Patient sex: M
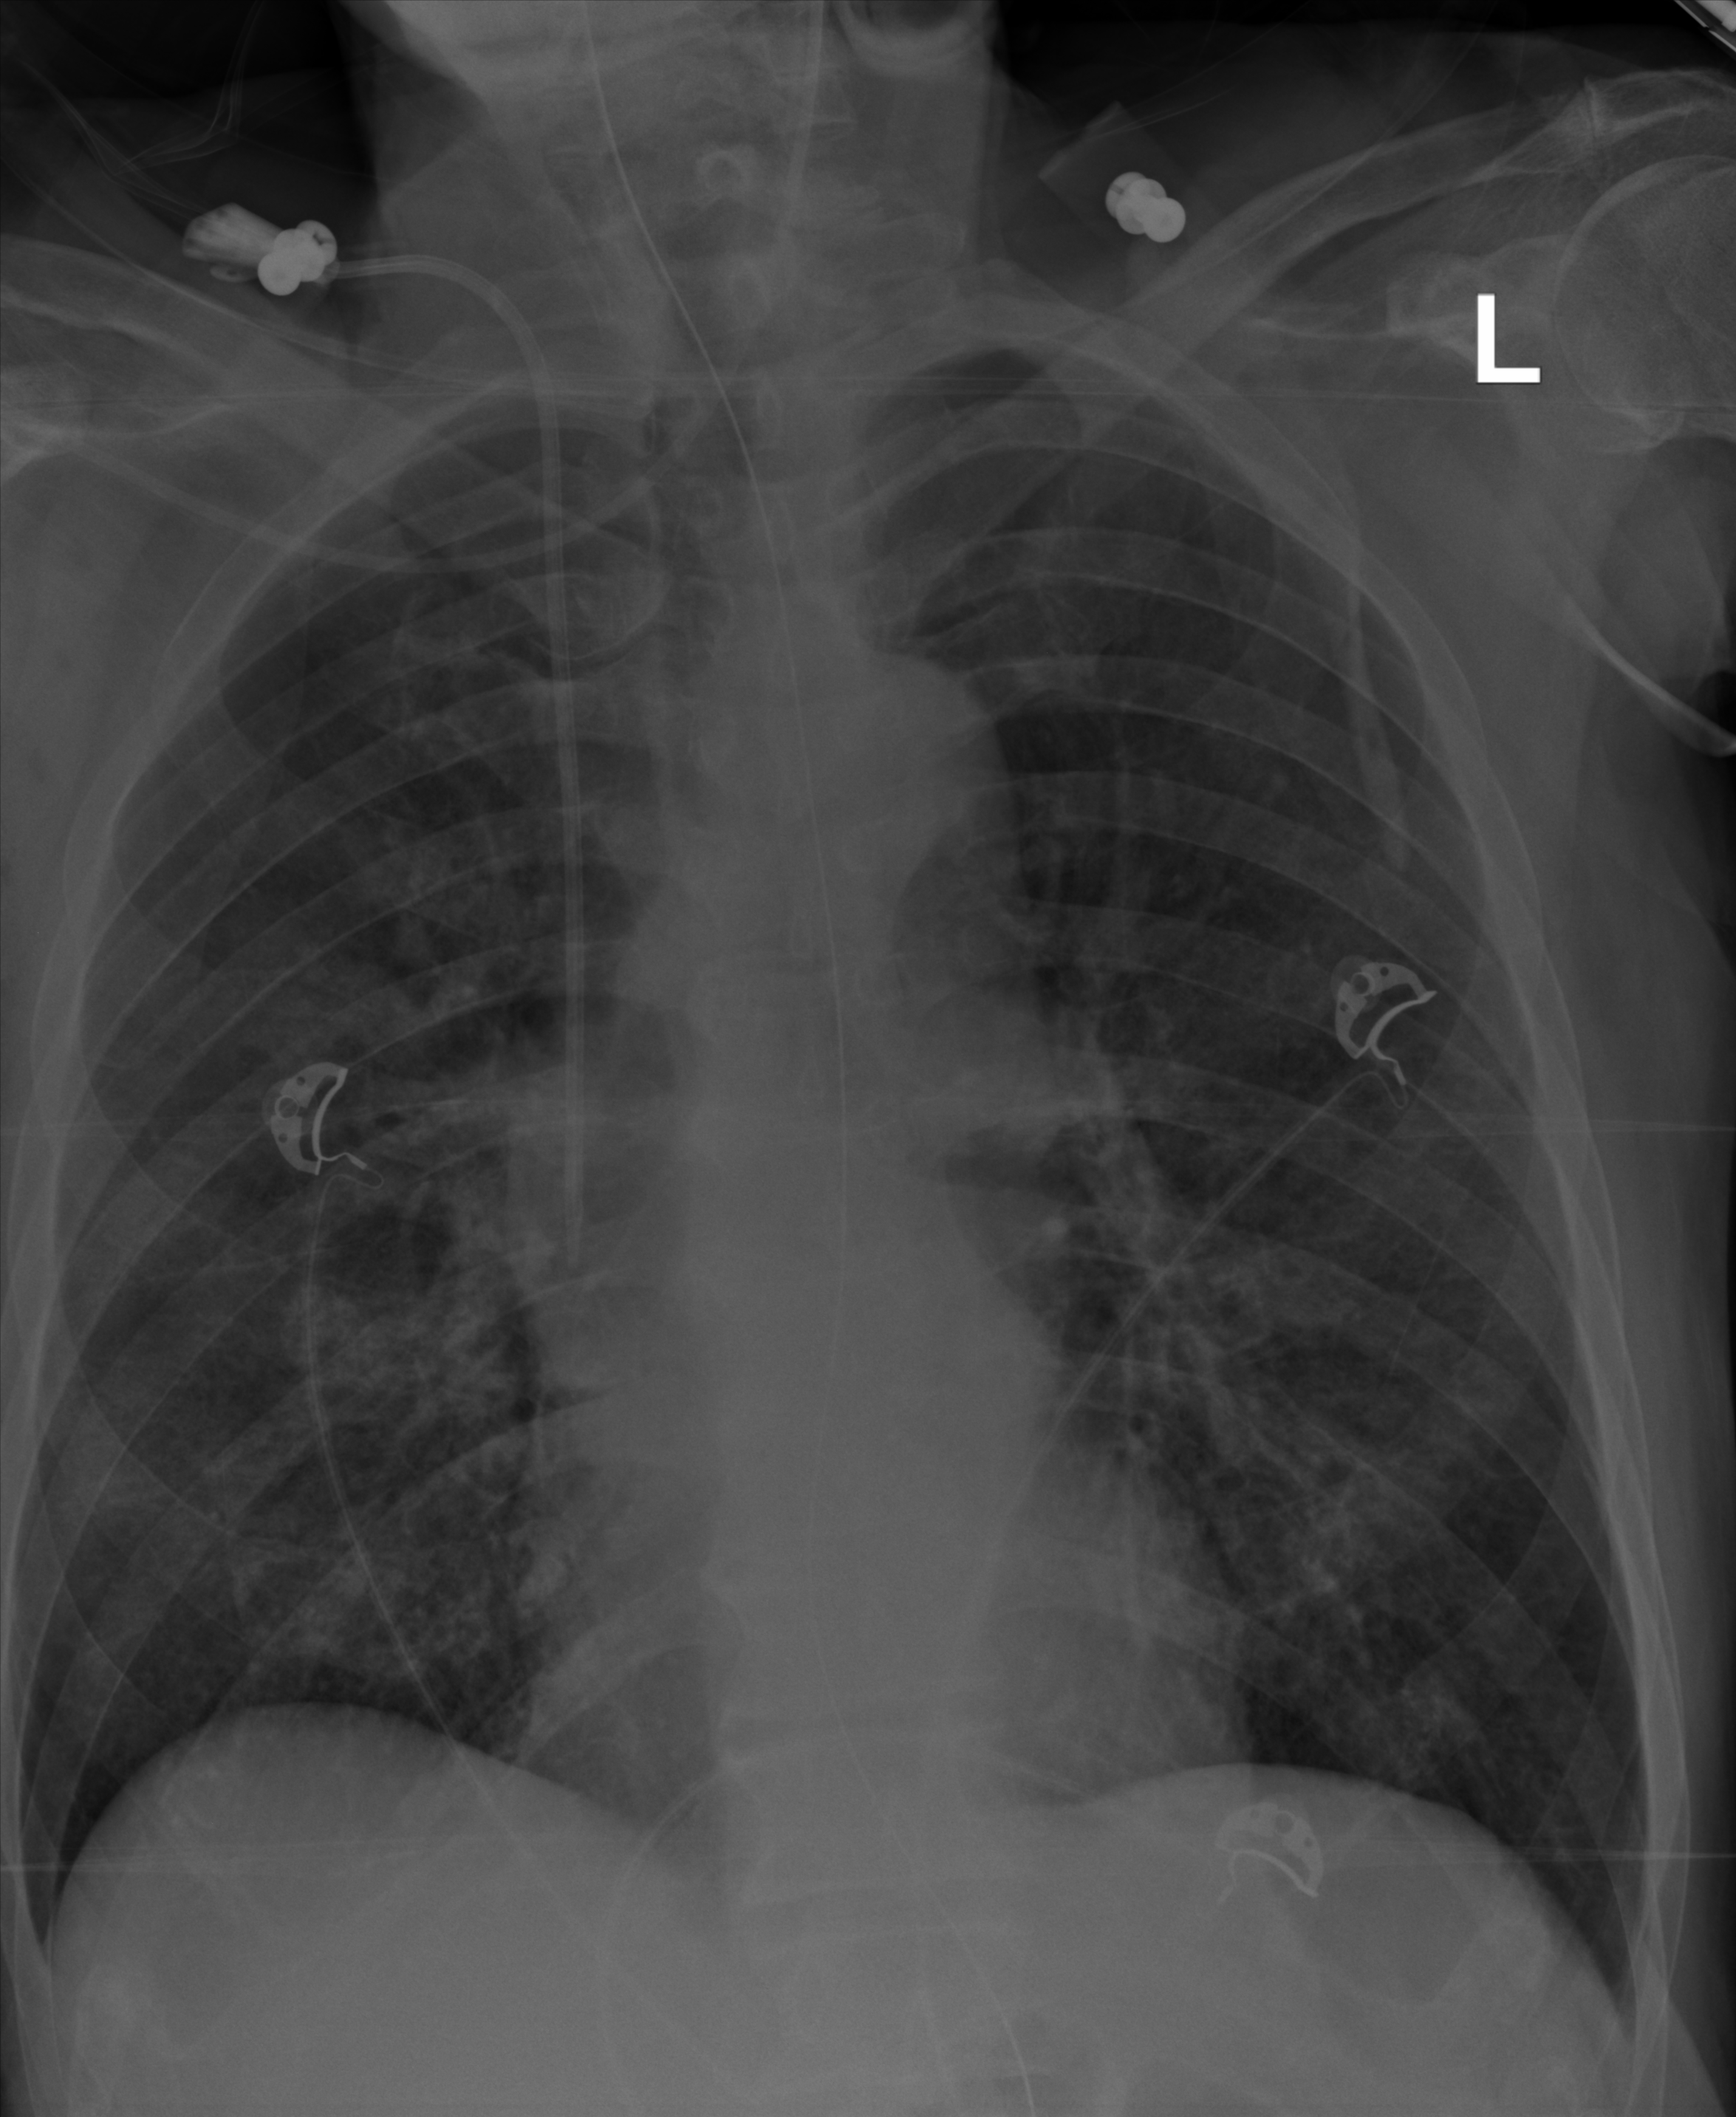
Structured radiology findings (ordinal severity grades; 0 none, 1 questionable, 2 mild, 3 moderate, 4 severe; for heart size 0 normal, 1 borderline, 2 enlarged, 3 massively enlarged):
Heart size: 0
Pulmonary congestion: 0
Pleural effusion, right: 0
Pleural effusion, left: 0
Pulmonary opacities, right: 2
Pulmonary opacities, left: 2
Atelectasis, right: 2
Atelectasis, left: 0